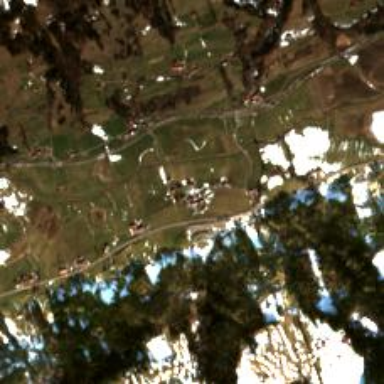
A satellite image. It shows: Small hamlet.